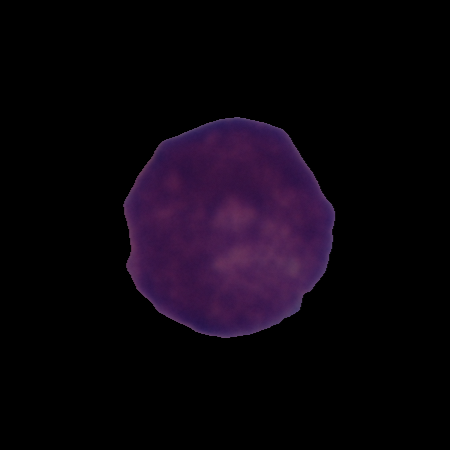
Label: cancer